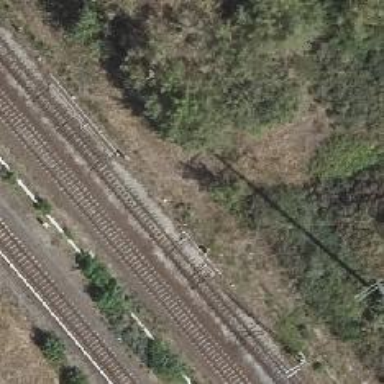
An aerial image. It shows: Railway with electrified contact lines.